Field crop: maize
Growth stage: 2
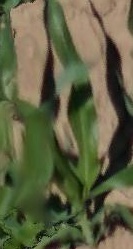
Species: maize